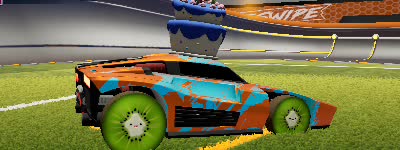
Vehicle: breakout